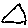
Label: triangle